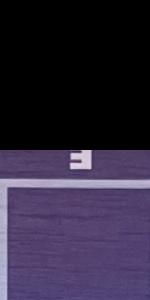
Label: Empty